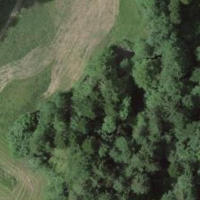
EUNIS habitat code: 44
Species observed at this site:
Fagus sylvatica